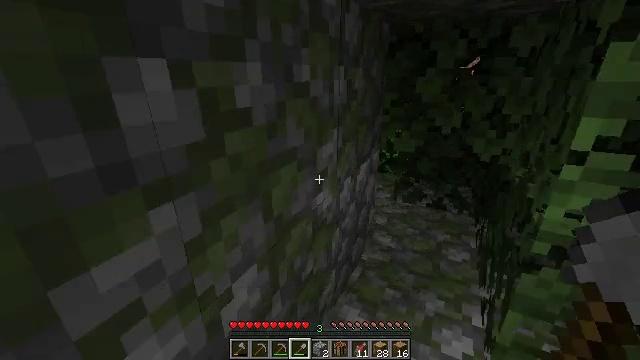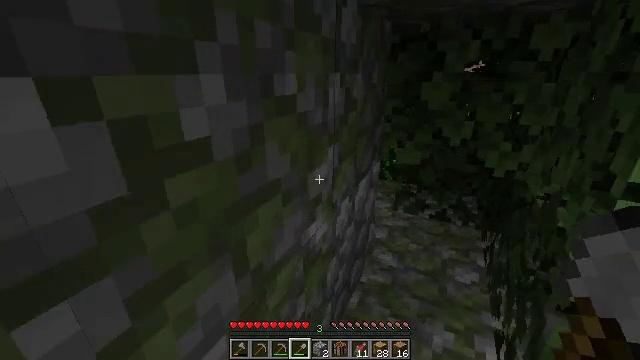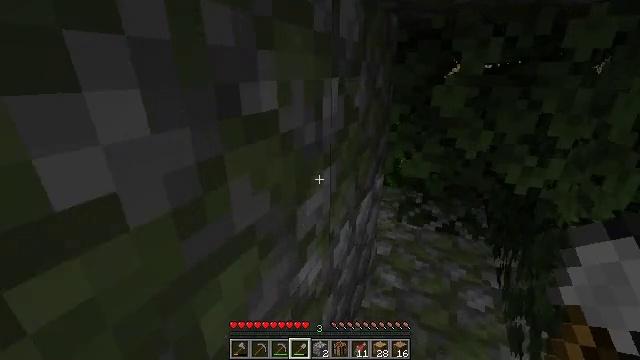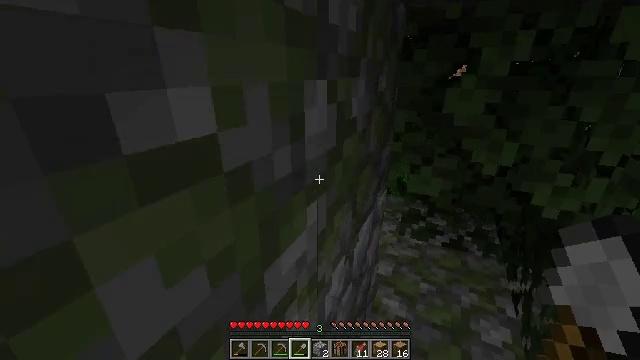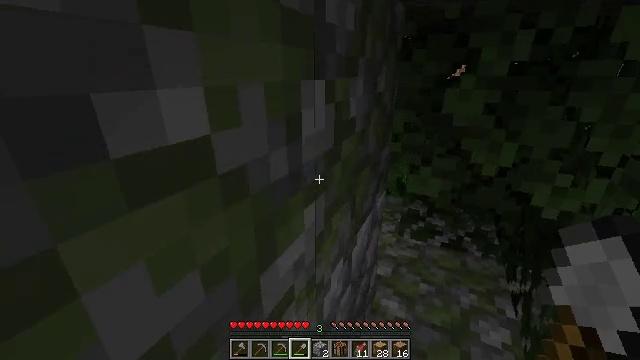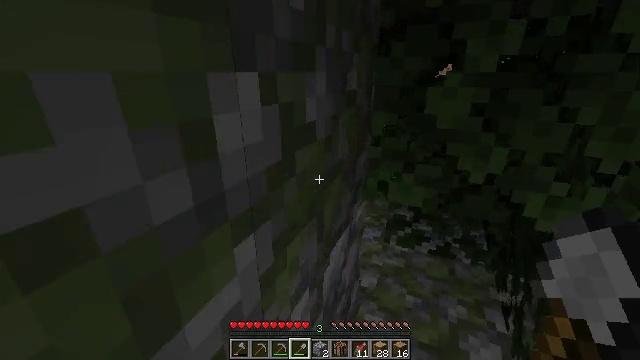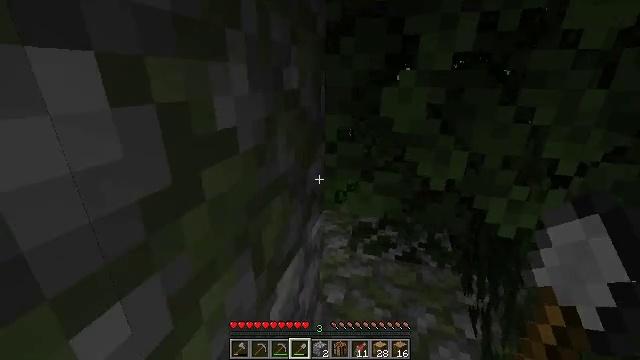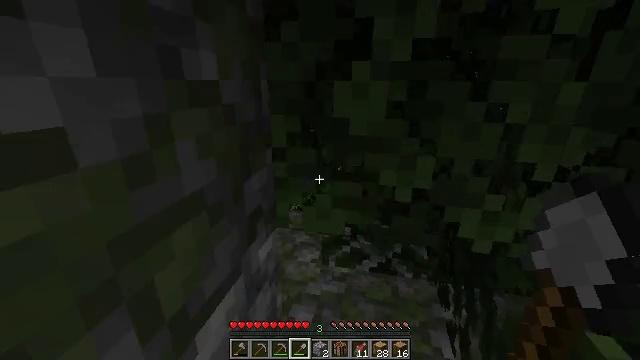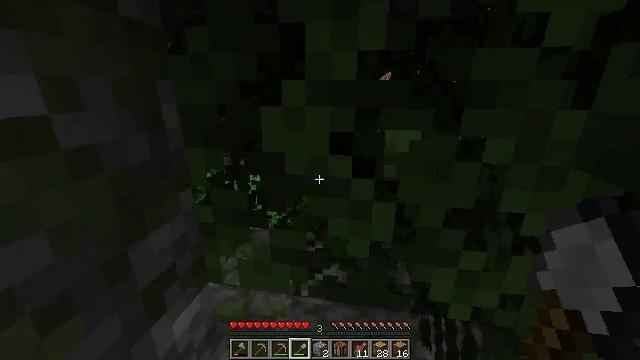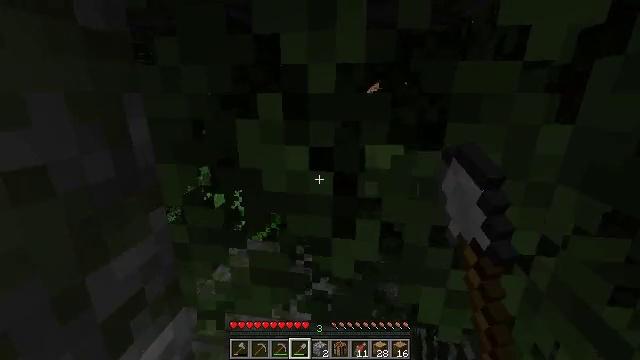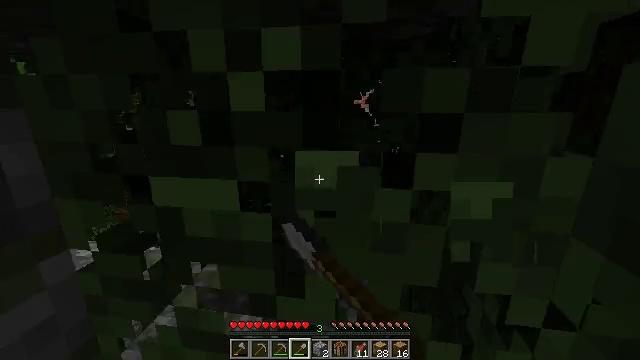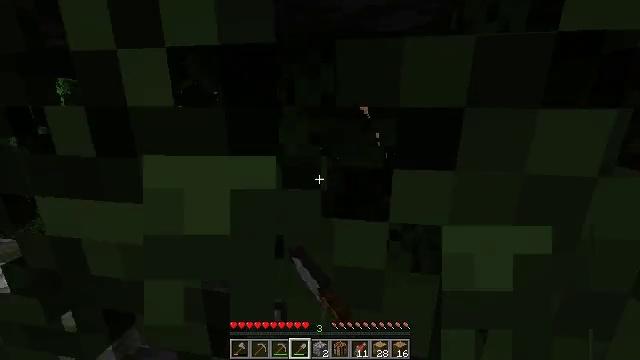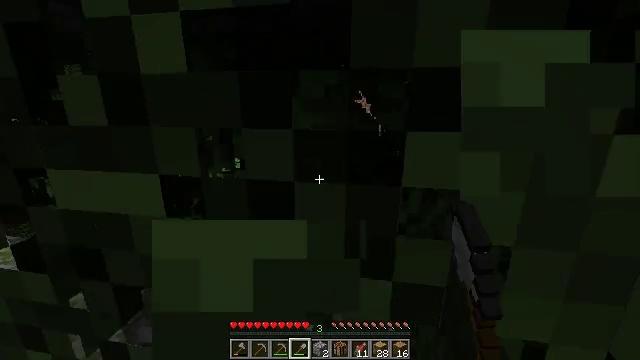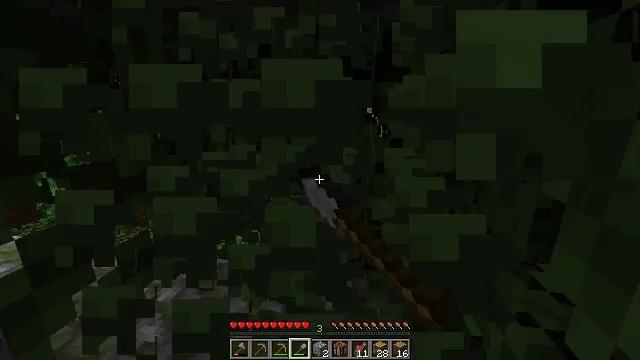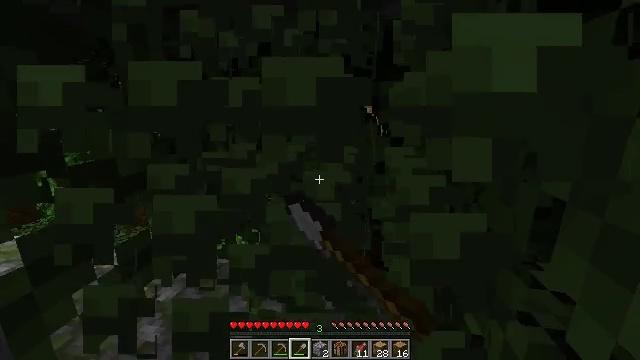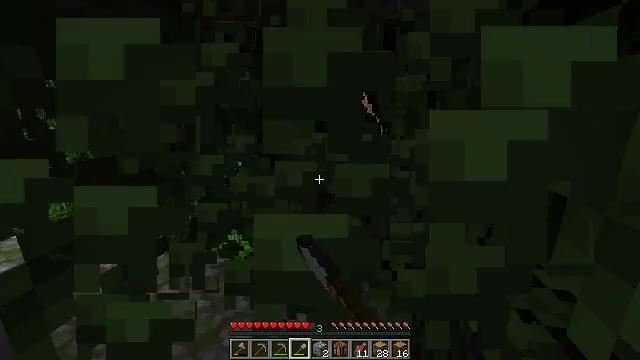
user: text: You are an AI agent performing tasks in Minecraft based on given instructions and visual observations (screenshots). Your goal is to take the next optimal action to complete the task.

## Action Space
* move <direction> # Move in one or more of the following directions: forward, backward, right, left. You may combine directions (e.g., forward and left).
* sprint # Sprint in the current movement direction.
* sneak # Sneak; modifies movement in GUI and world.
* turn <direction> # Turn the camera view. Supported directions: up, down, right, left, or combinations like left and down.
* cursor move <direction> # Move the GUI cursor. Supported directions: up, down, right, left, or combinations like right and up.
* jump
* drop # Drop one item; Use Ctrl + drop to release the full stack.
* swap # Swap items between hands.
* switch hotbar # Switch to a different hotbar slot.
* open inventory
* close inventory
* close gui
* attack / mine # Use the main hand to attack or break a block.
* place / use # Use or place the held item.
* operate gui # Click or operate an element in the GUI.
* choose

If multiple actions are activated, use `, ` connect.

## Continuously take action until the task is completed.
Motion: motion action
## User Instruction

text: Break oak leaves from the trees.
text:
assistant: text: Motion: move forward
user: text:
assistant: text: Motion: move forward
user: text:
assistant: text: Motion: move forward
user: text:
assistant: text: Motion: move forward
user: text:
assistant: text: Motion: move forward, turn right
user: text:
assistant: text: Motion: move forward and move right, turn right
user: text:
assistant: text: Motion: move forward and move right, turn right and up
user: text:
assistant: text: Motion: move forward and move right, turn right and up, attack / mine
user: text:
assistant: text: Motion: move forward and move right, turn right and up, attack / mine
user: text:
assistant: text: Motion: move forward and move right, turn up, attack / mine
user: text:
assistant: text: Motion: attack / mine
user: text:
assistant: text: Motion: attack / mine
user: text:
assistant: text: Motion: attack / mine
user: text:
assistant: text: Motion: attack / mine
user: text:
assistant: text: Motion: attack / mine
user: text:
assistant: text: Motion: attack / mine
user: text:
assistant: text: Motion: attack / mine
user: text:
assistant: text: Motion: attack / mine
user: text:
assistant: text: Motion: attack / mine
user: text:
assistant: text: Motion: attack / mine
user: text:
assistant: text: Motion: attack / mine
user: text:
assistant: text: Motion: attack / mine
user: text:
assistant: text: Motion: move forward, attack / mine
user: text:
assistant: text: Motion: move forward, attack / mine
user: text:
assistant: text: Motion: move forward, turn left, attack / mine
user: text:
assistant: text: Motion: turn left and down, attack / mine
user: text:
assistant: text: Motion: turn left and down, attack / mine
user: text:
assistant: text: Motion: turn left, attack / mine
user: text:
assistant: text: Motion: turn left, attack / mine
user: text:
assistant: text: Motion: turn left, attack / mine